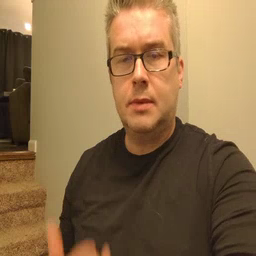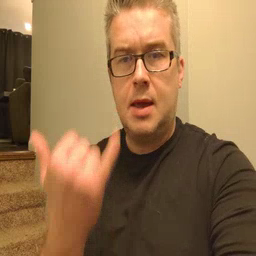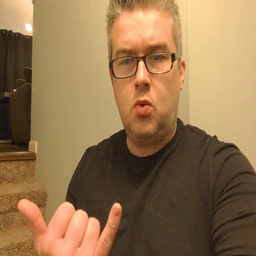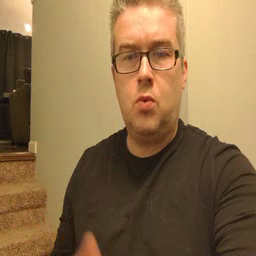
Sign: now